RGB frame:
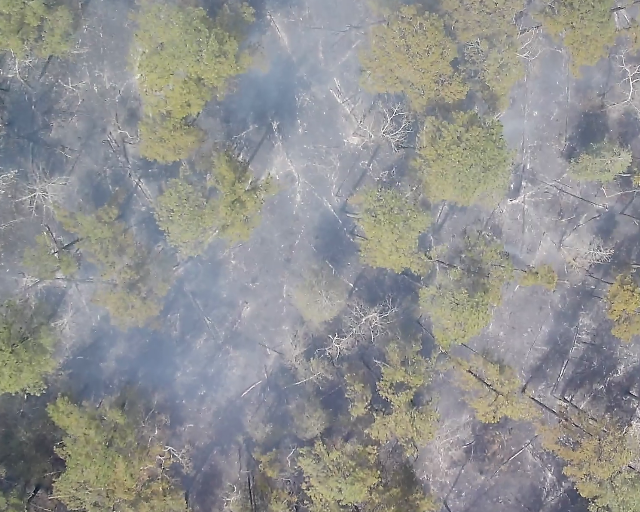
Thermal frame:
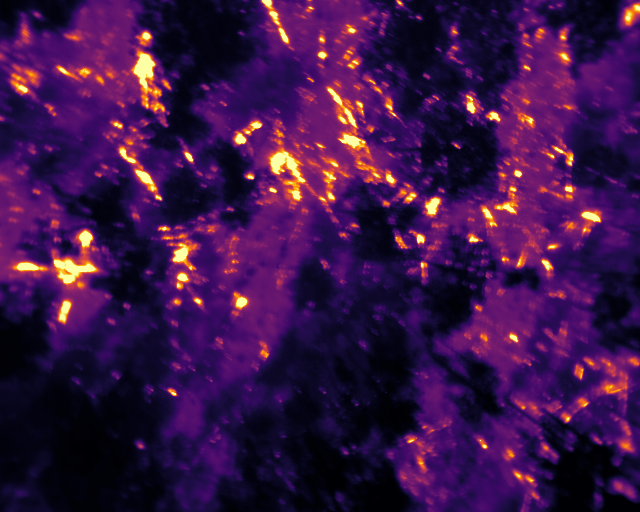
Captured: 2026-02-26 03:41:29
Pixels at or above 80 °C: 10702 (fraction of frame: 0.03266)